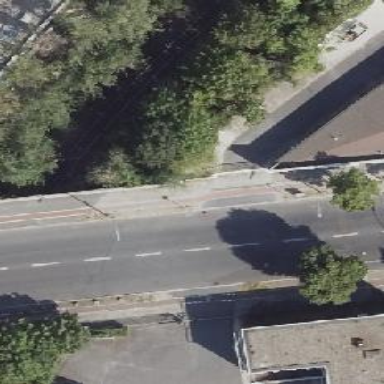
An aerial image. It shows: Tertiary road with asphalt surface. The road has sidewalks on both sides and cycle track.